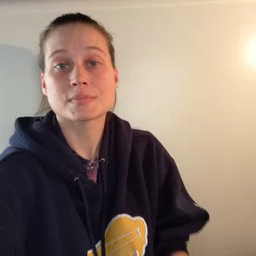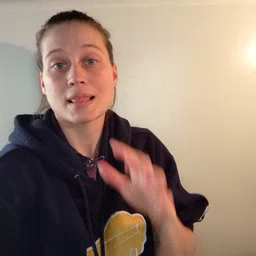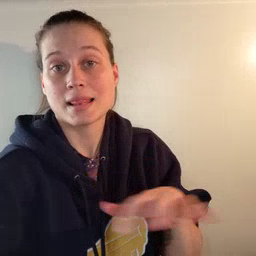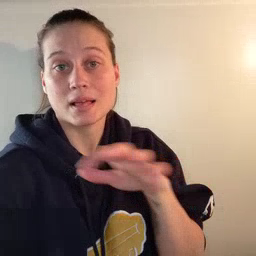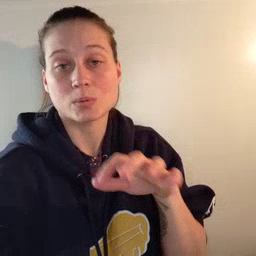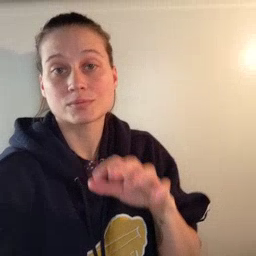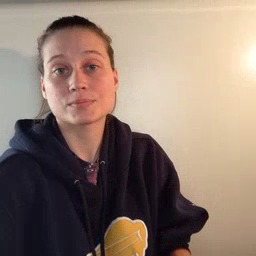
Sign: cloud